You are looking at the envelope spectrum of a bearing's vibration signal. The marked vertical lines are the theoretical fault frequencies for the outer race, inner race, rolling elements, and cage. Classify the bearing condition as one of: normal, inner_race, outer_race, ball.
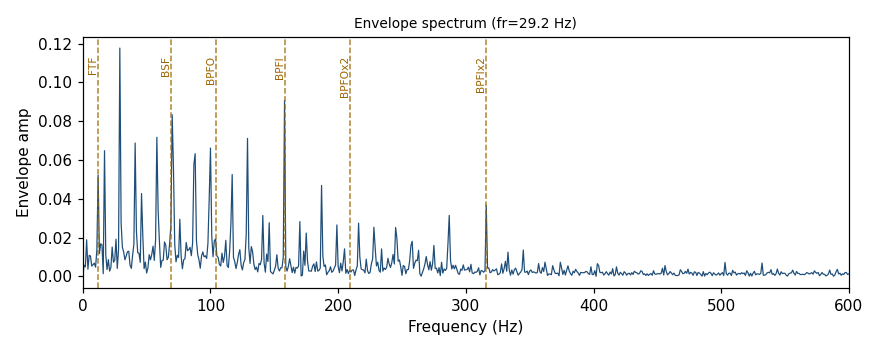
Answer: inner_race